Interaction volume radius: 10 \u00c5
Interaction volume height: 10 \u00c5
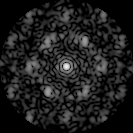
Disorder parameter: 0.5792